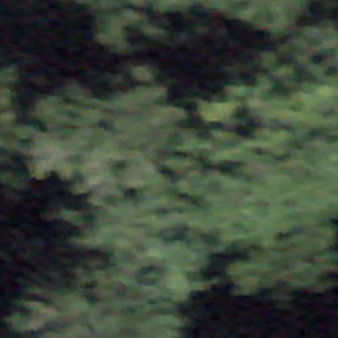
Label: other